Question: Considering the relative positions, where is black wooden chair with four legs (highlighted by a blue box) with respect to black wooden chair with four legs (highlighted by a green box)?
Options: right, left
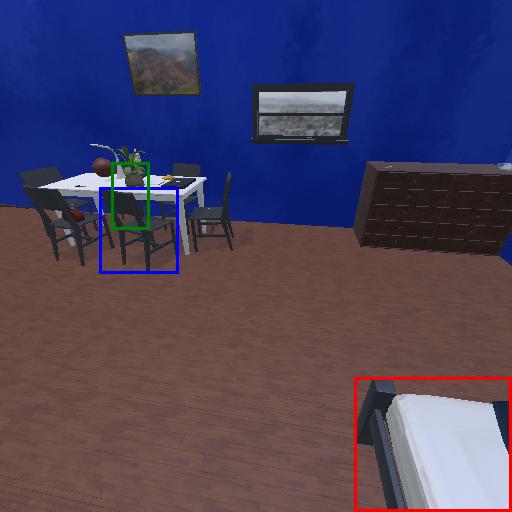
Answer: right